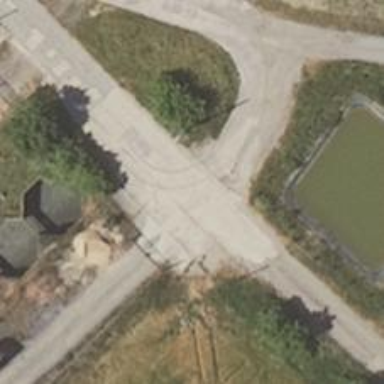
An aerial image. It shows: Unclassified road with asphalt surface.